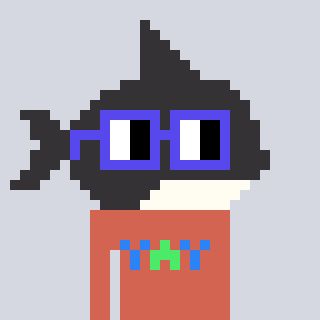
a pixel art character with square blue glasses, a orca-shaped head and a peachy-colored body on a cool background